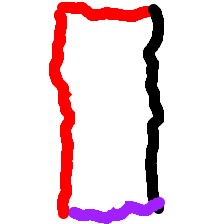
Shape: rectangle